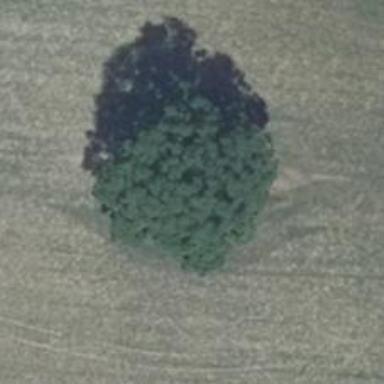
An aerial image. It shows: Landmark tree with broadleaved deciduous leaves.